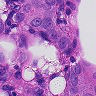
Metastatic tissue present: yes